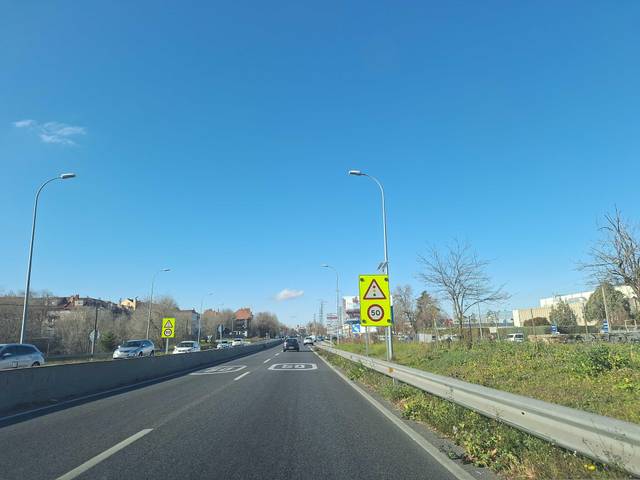
Region: Spain
Coordinates: 40.321, -3.751